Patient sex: F
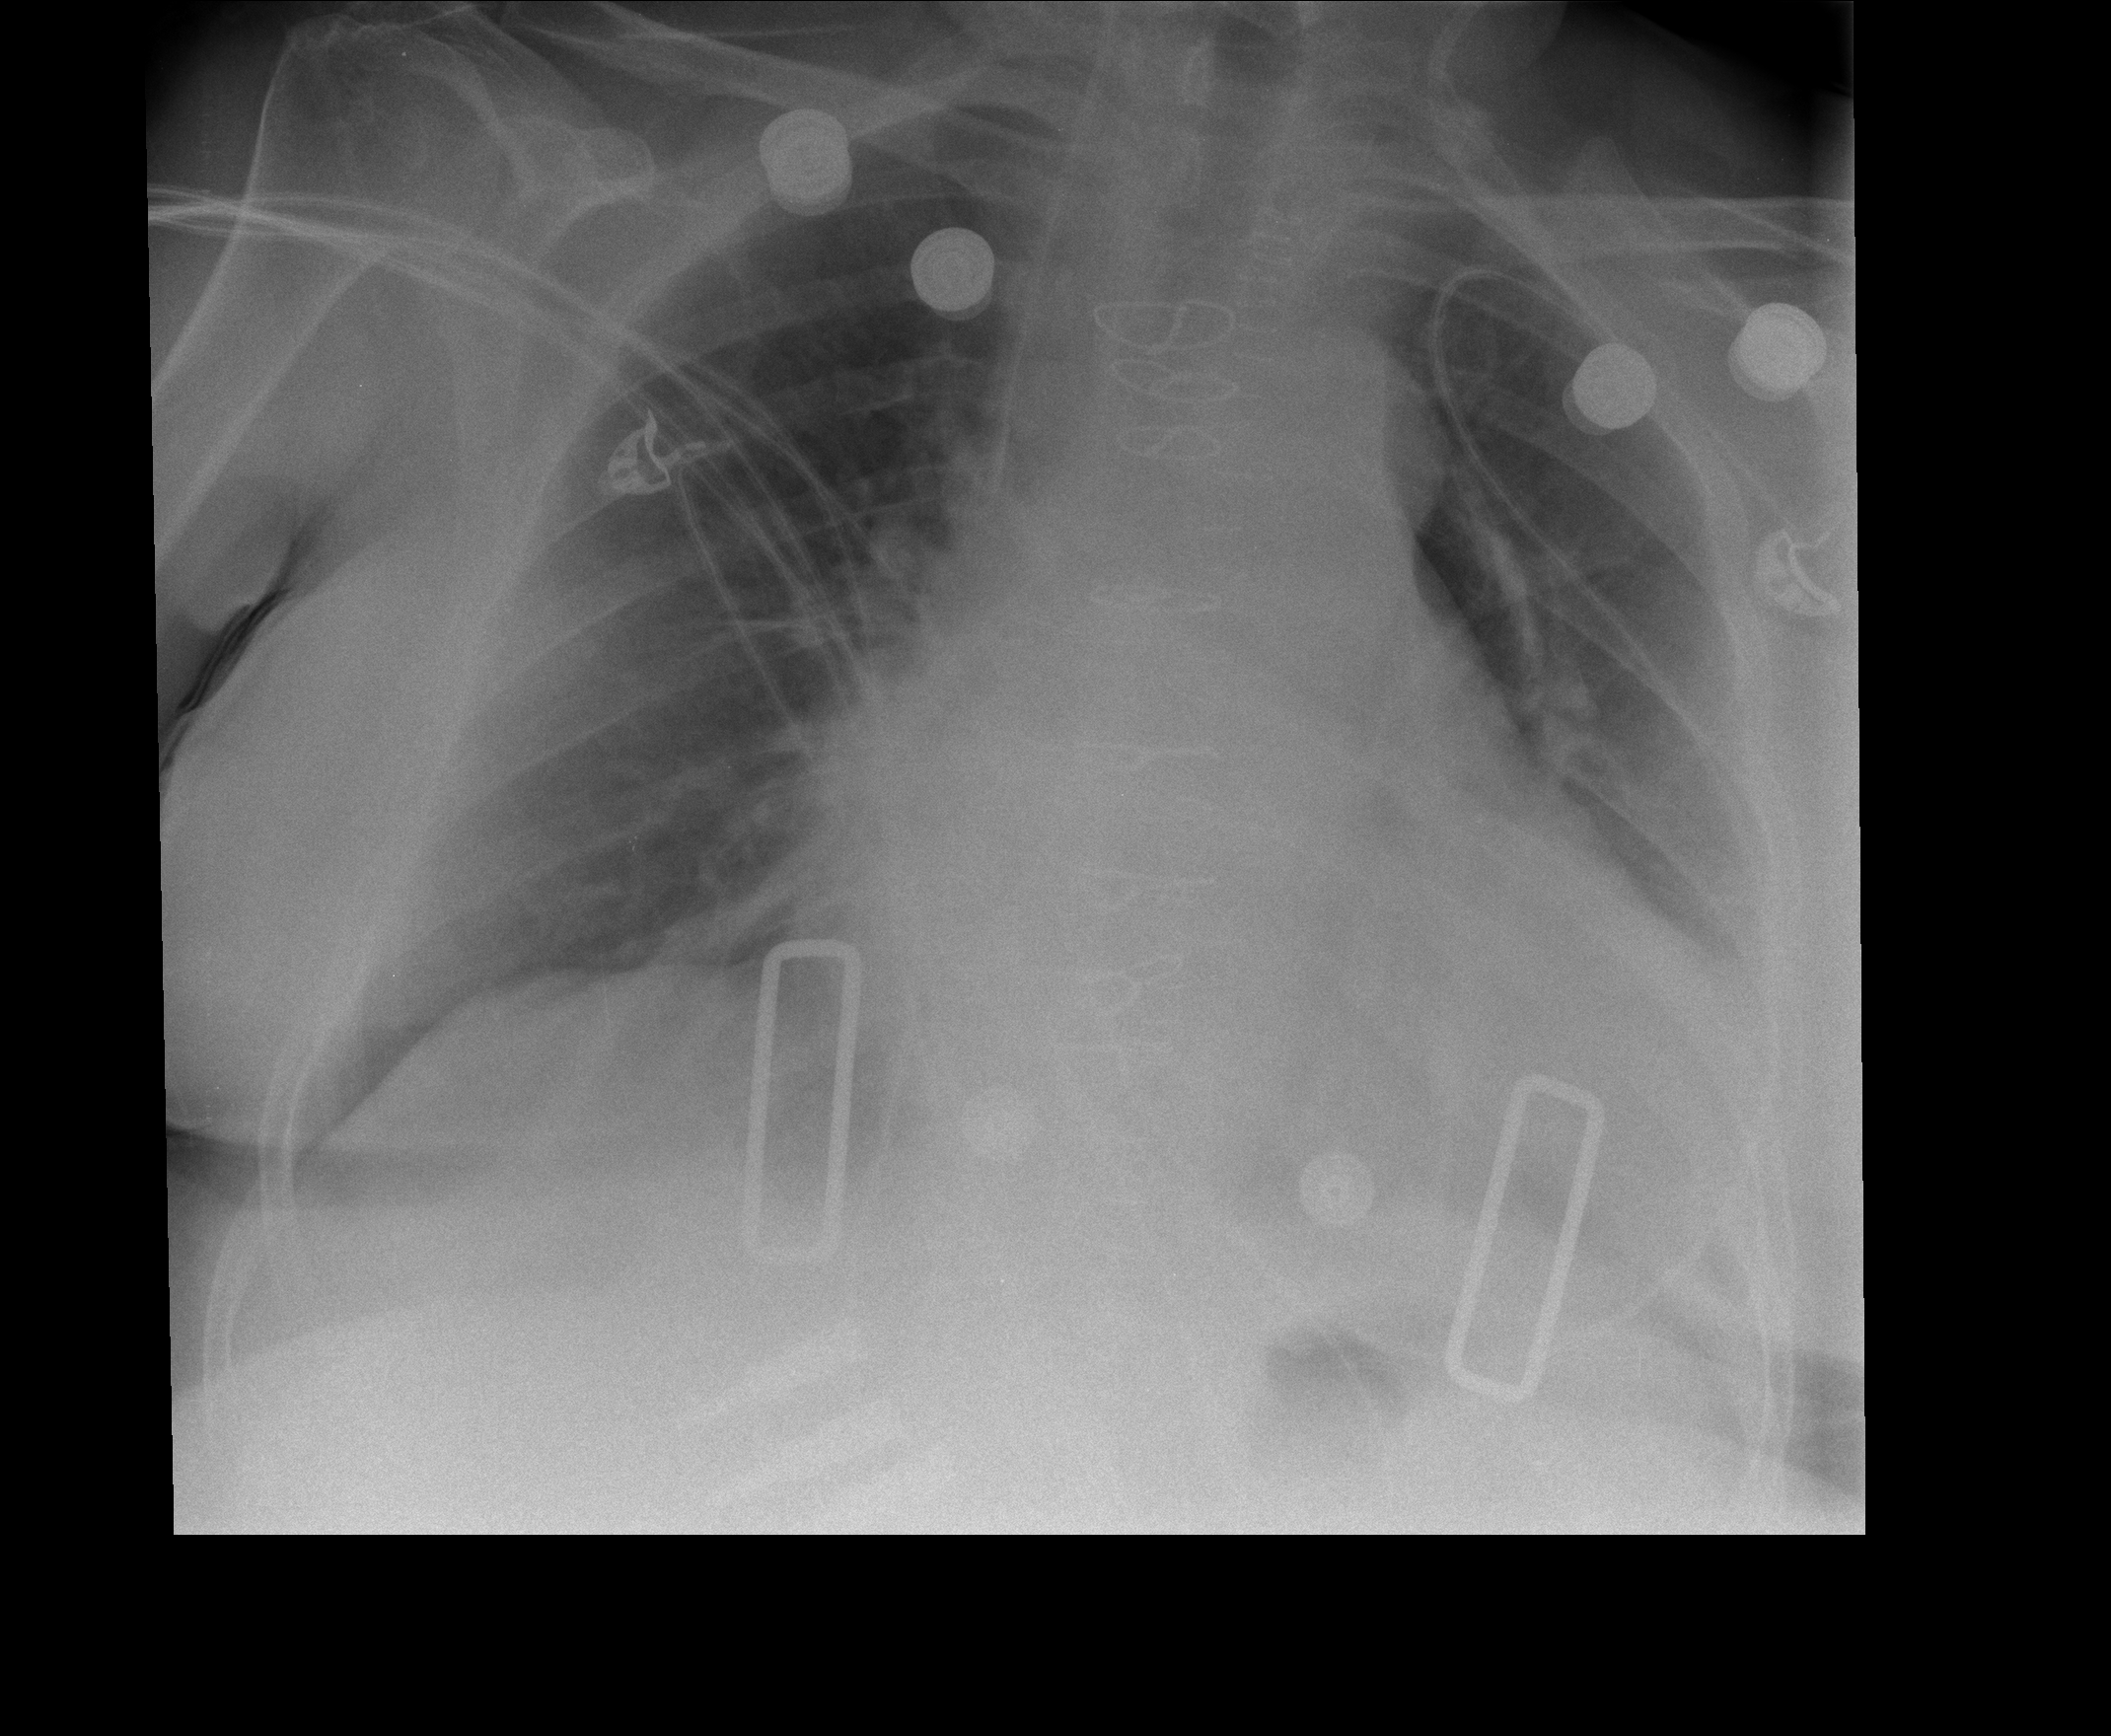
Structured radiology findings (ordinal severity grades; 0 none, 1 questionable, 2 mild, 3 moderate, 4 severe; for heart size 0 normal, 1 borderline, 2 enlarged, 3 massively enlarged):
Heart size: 2
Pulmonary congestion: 2
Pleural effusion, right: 0
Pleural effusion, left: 2
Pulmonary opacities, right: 0
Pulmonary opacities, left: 0
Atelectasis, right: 2
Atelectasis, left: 2